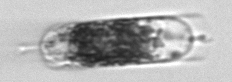
Label: Hemiaulus